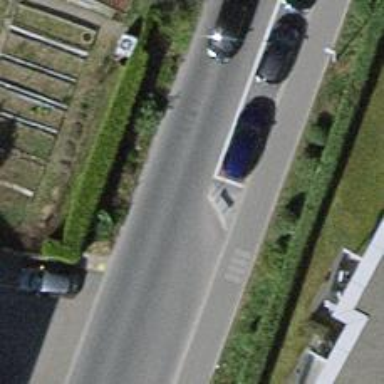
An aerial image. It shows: Traffic calming feature called choker.